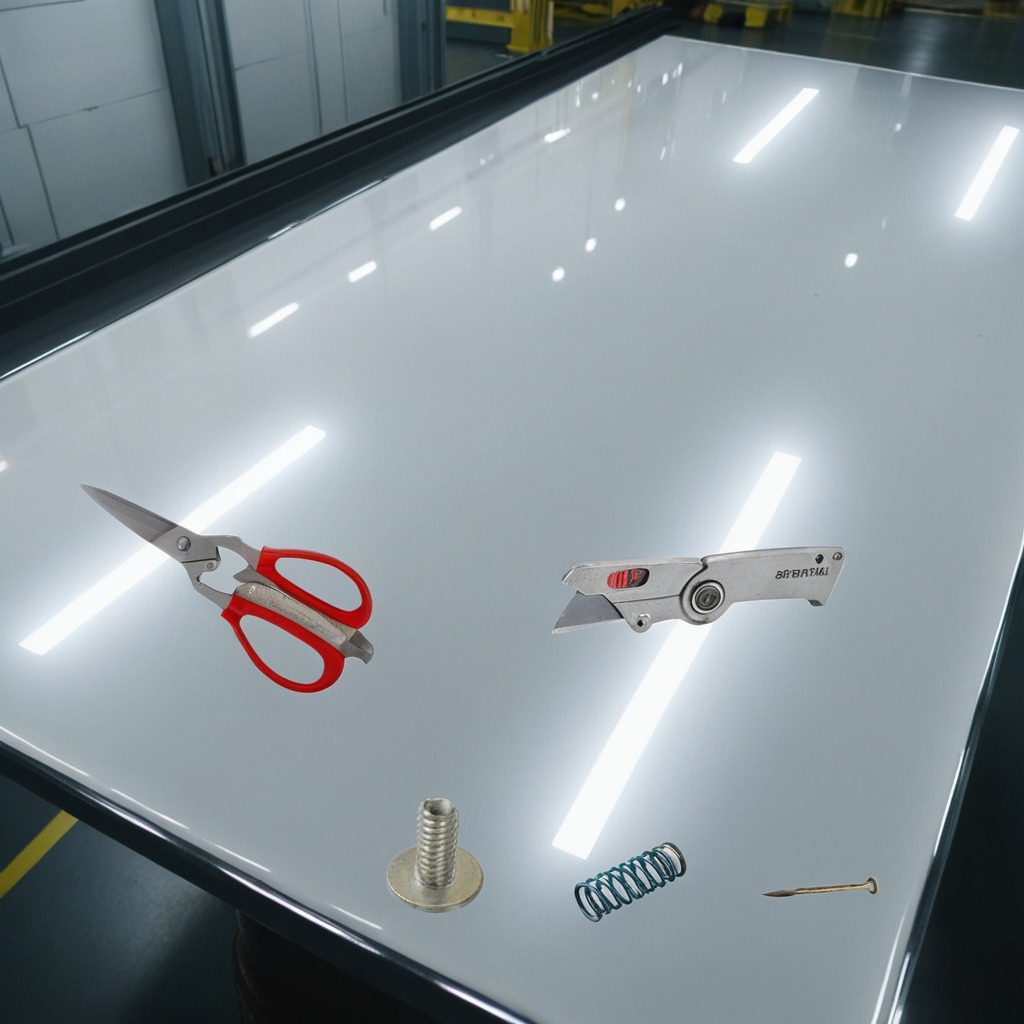
A utility knife, a metal machine screw, an iron nail, a coiled metal spring, and a pair of scissors are lying on a high-gloss table in a ship maintenance bay industrial lighting.